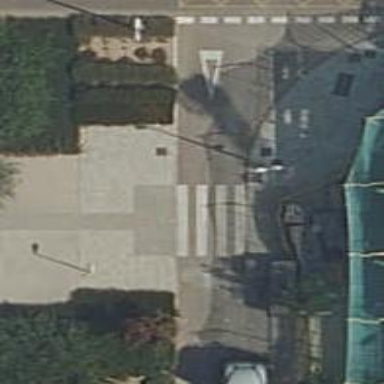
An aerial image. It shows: Uncontrolled crossing on the road.